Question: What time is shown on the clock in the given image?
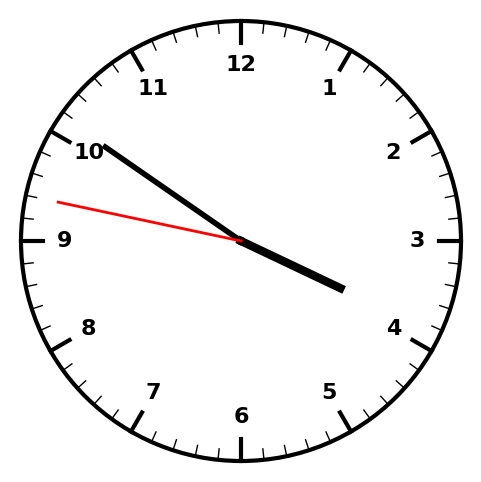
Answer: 03:50:47